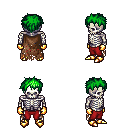
a pixel art fantasy rpg character, male body template, skeleton, brown tattered cape, red pants, green bedhead hairstyle, gold gloves, gold boots, four views (front, back, left, right), 2x2 character sprite sheet, small pixel art, hard edges, no anti-aliasing